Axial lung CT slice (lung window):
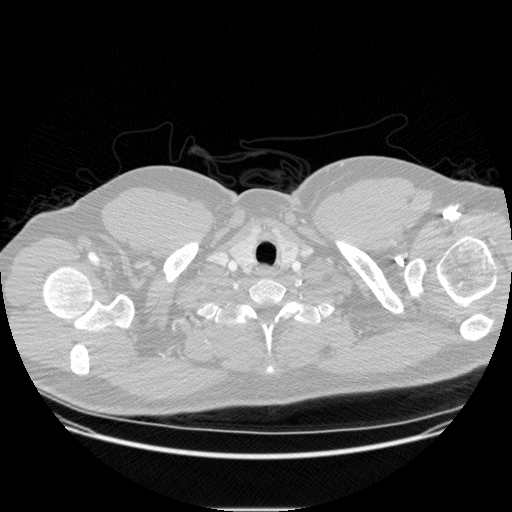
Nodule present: no